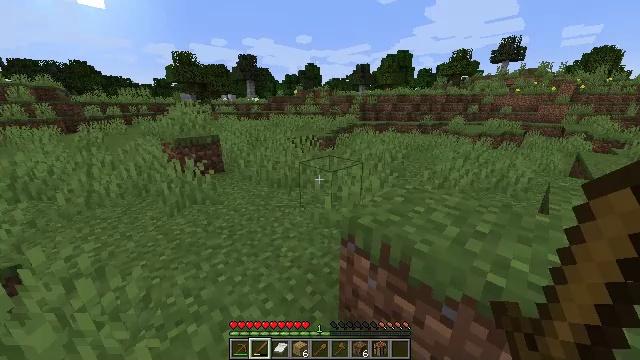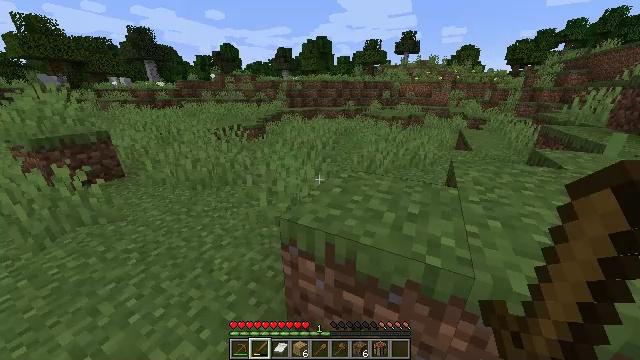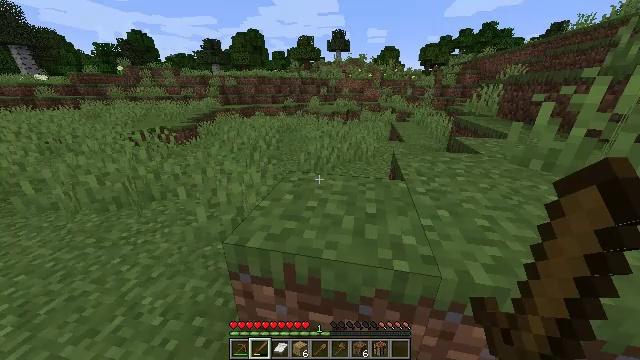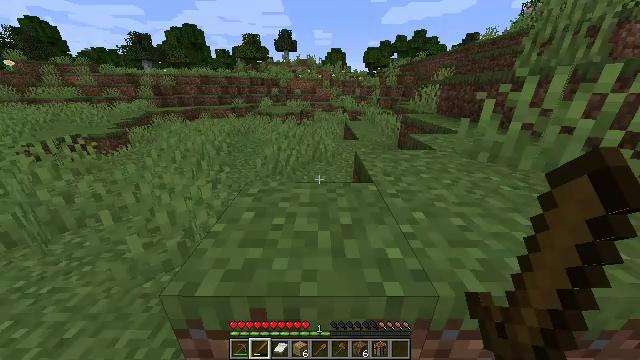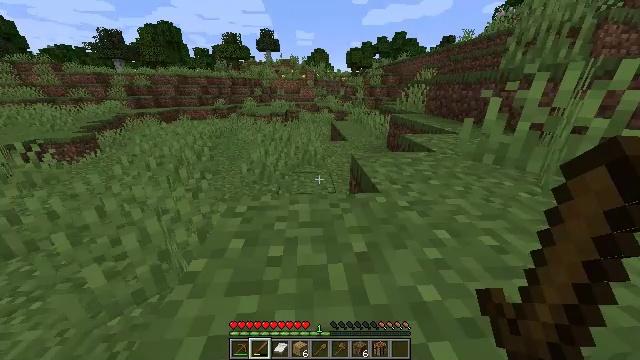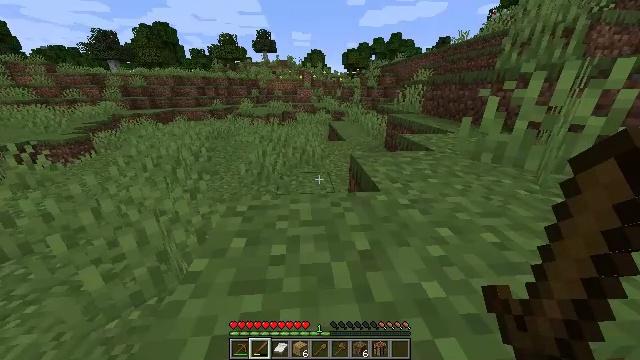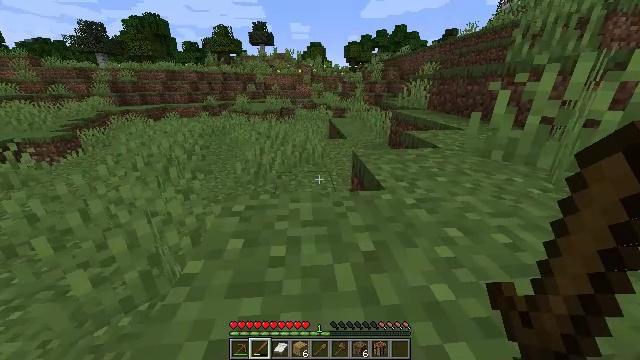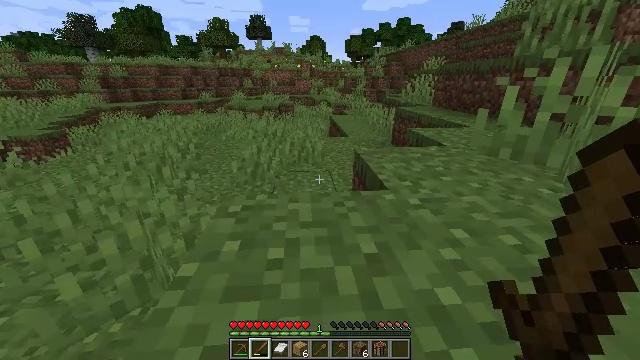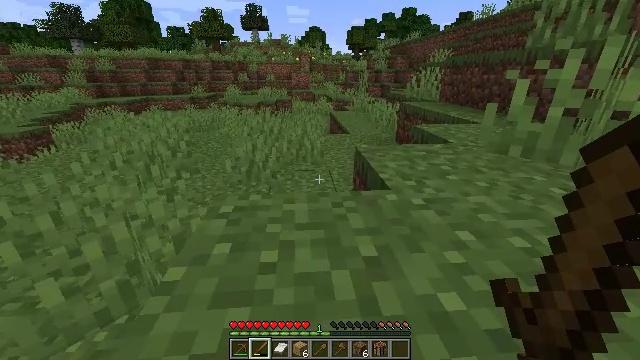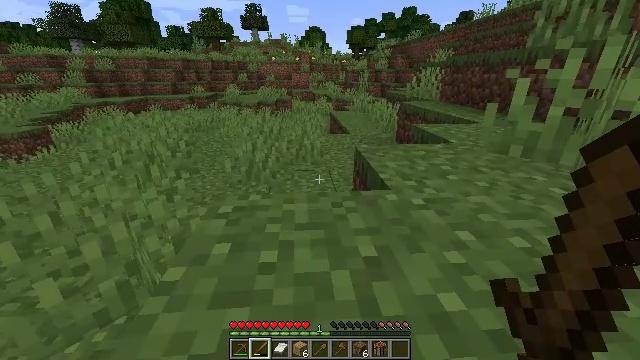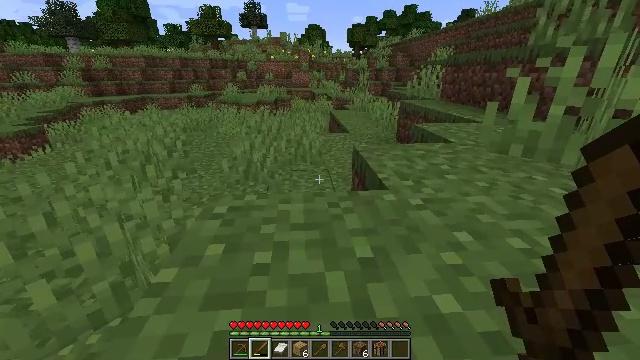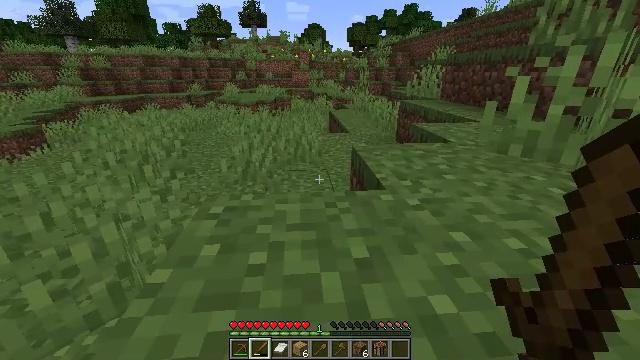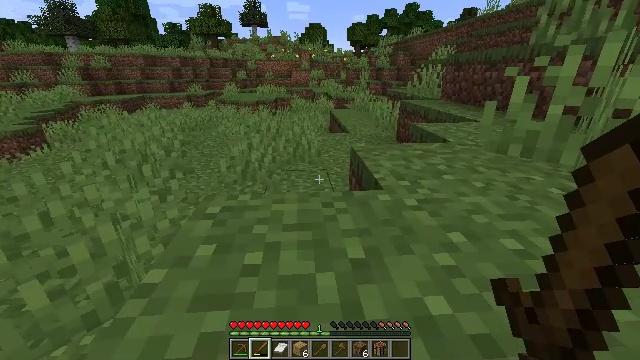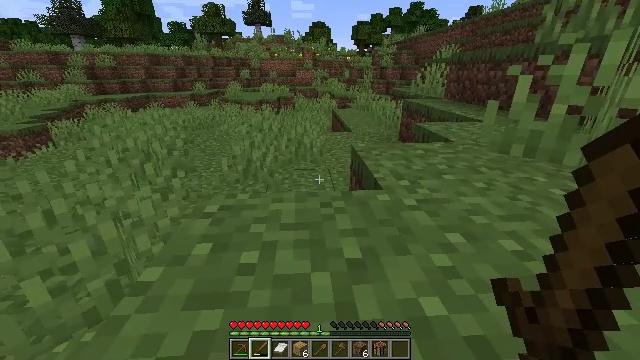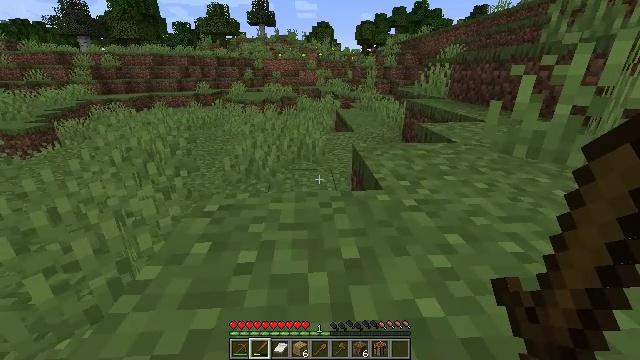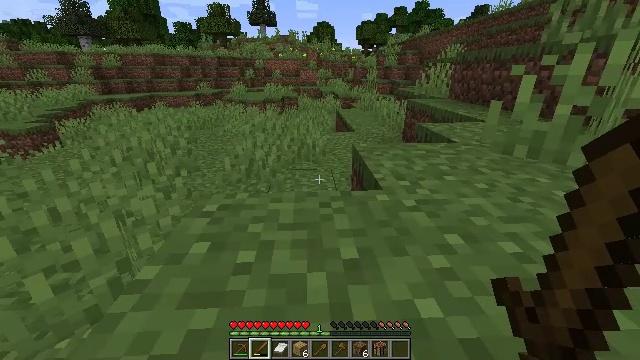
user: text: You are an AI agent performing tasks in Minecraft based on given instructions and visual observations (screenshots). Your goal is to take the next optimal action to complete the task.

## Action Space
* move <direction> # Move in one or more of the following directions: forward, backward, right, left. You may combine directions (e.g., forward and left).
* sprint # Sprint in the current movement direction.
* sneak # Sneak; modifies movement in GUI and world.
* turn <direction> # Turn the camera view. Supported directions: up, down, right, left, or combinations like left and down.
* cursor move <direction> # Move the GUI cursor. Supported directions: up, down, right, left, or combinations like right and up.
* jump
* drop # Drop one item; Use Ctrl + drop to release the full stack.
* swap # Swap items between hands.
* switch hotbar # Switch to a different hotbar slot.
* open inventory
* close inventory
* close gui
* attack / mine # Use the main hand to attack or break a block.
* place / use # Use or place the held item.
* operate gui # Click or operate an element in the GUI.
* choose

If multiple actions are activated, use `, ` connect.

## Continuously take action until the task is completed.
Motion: motion action
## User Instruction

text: Collect some oak leaves.
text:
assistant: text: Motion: move forward, sprint, turn right and down
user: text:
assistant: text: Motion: move forward, sprint, turn right
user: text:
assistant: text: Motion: move forward, sprint, turn right
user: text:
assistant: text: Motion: move forward, sprint, turn right
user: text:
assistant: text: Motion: move forward, sprint
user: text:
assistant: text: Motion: move forward, sprint
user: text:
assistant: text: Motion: move forward, sprint
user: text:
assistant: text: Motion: move forward, sprint
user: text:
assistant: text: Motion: move forward, sprint
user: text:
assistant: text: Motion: move forward, sprint
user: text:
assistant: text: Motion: move forward, sprint
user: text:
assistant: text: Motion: move forward, sprint
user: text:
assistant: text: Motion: move forward, sprint
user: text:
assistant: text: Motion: move forward, sprint
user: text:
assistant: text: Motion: move forward, sprint
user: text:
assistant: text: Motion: move forward, sprint
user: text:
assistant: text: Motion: move forward, sprint, turn right
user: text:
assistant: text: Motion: move forward, sprint, turn right
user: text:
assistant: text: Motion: move forward, sprint, turn right
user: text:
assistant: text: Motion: move forward, sprint, turn right
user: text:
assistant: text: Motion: move forward, sprint, turn right and up
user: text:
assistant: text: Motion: move forward, sprint, turn right and up
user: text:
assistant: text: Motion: move forward, sprint, turn right
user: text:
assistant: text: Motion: move forward, sprint, turn right
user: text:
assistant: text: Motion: move forward, sprint, turn right
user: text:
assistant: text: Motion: move forward, sprint, turn right, jump
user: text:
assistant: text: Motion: move forward, sprint, turn right, jump
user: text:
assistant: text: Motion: move forward, sprint, jump
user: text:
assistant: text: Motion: move forward, sprint, jump
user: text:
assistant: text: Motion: move forward, sprint, jump